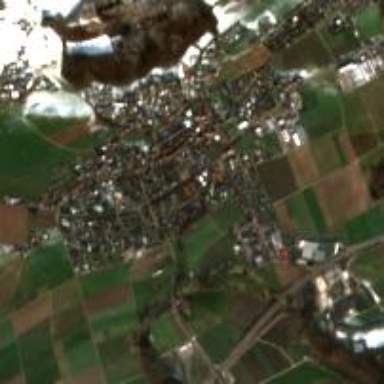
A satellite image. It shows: Village area.